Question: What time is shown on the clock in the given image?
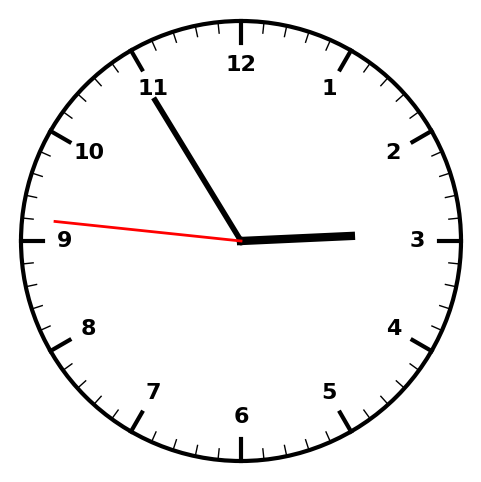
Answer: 02:54:46